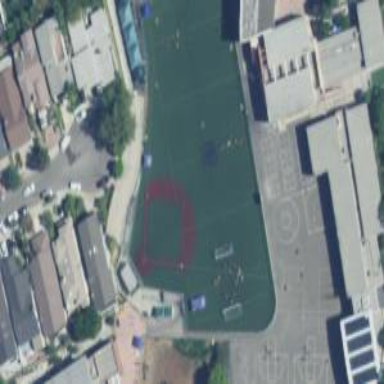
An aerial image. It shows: Recreation ground with artificial turf surface.